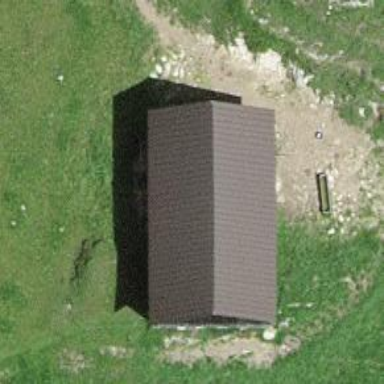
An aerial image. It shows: Gabled roof on farm auxiliary building.